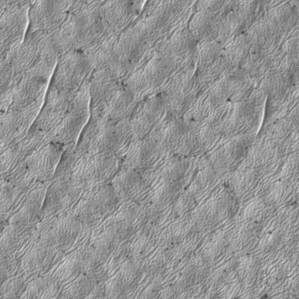
Label: frost